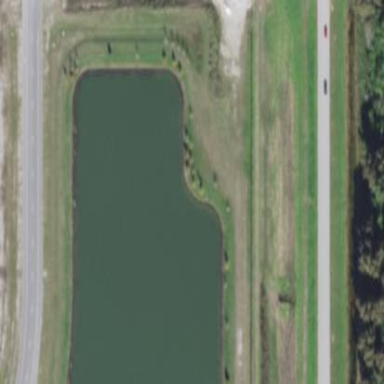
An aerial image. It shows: Detention basin with water.